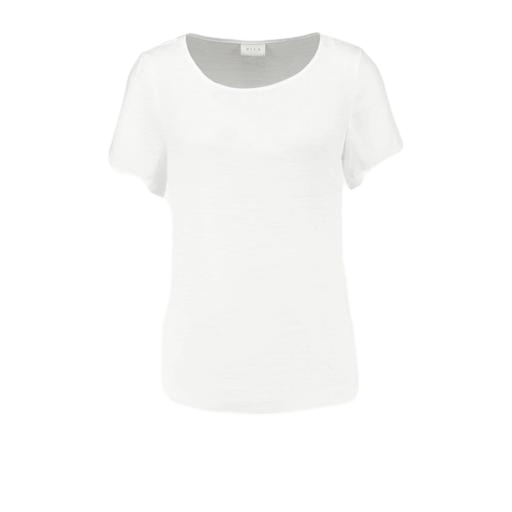
white pima t-shirt only macy, white petite boat-neck t-shirt only macy, slub t-shirt, white background